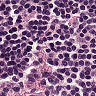
Metastatic tissue present: no